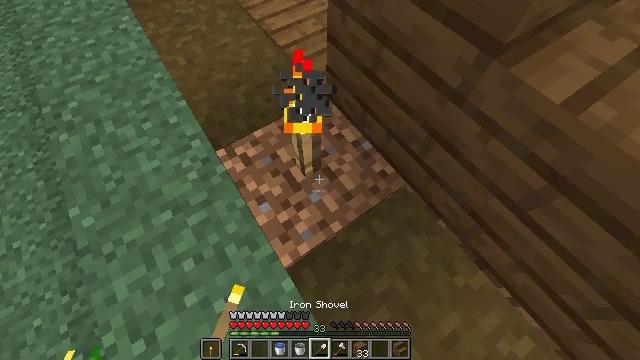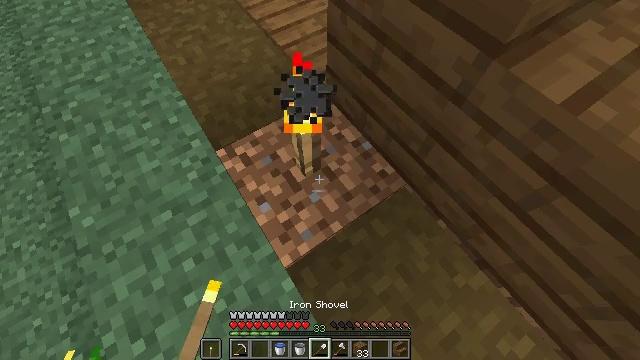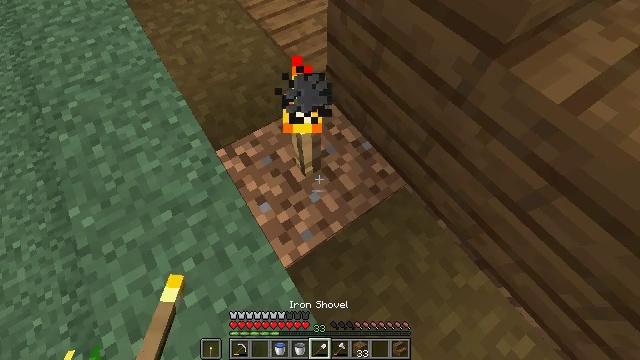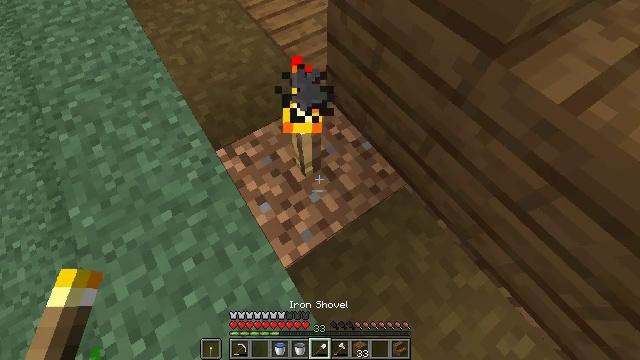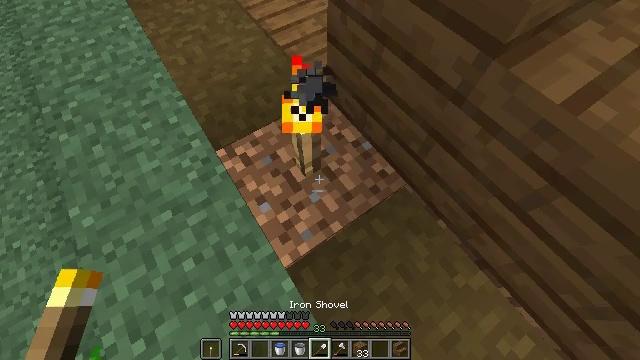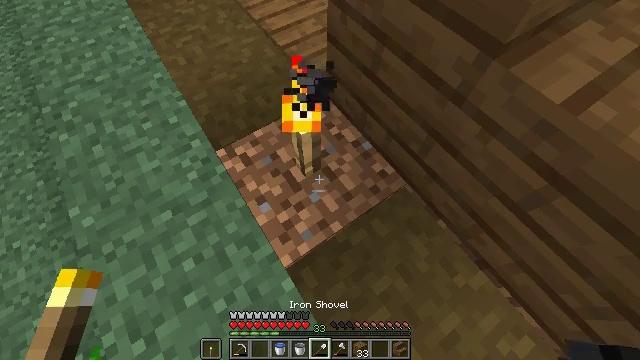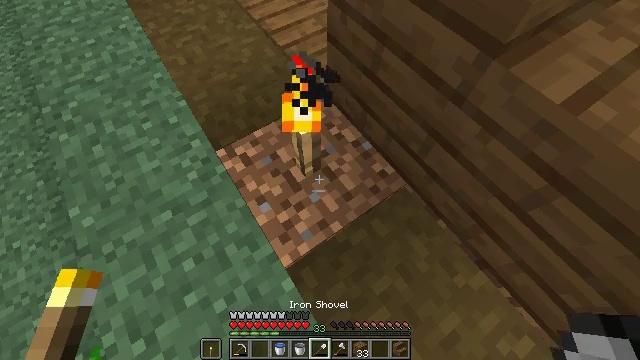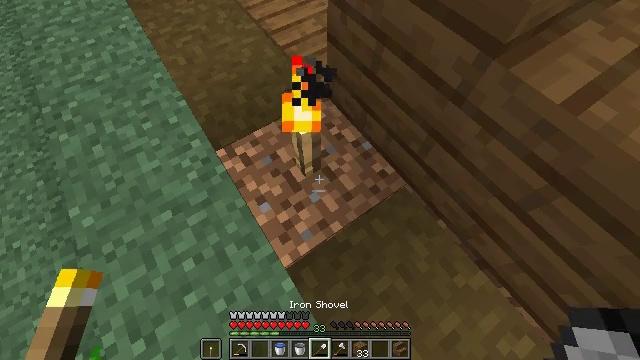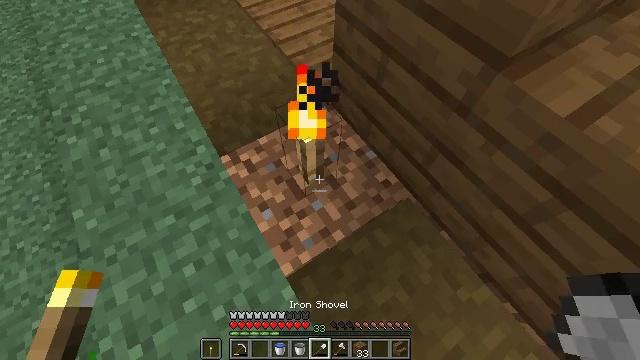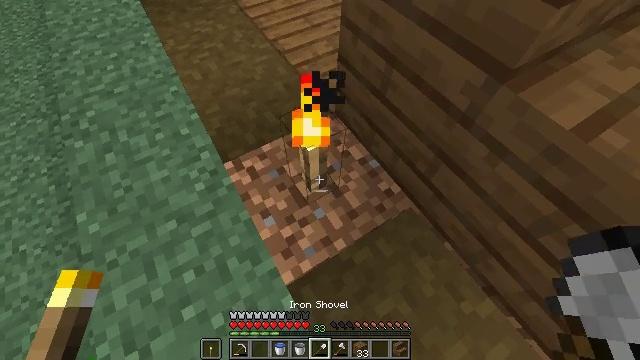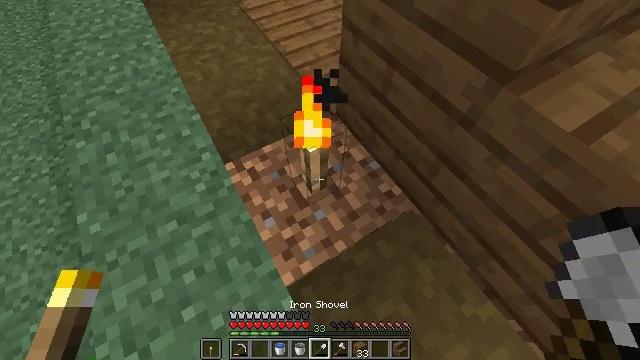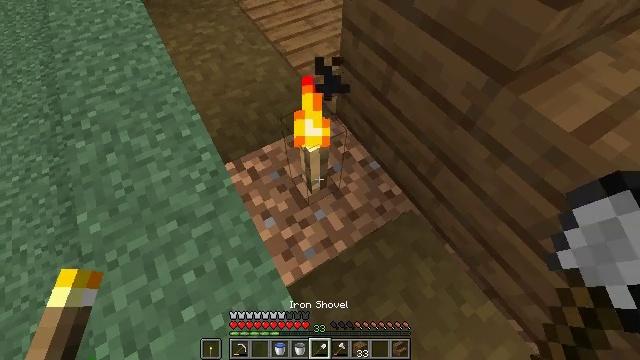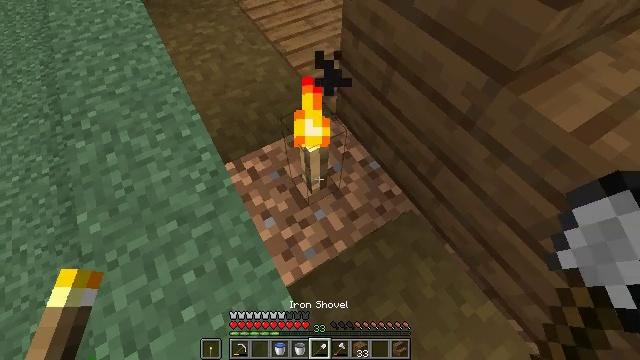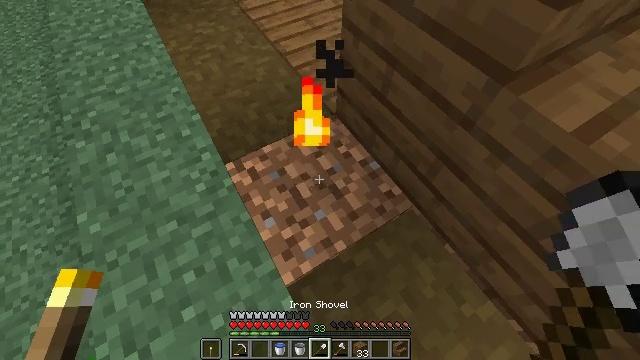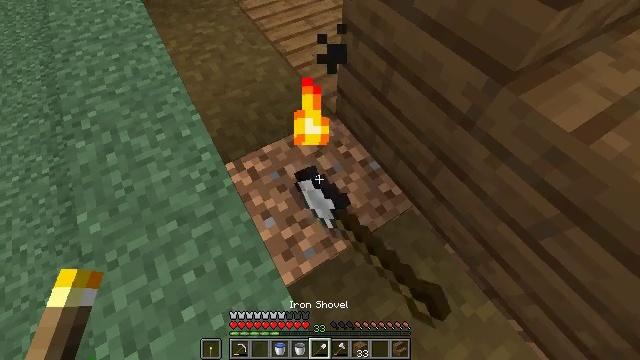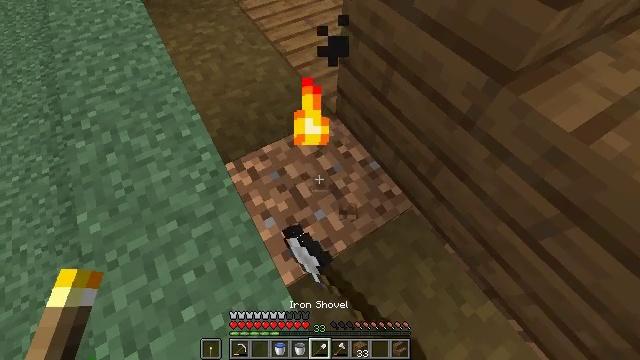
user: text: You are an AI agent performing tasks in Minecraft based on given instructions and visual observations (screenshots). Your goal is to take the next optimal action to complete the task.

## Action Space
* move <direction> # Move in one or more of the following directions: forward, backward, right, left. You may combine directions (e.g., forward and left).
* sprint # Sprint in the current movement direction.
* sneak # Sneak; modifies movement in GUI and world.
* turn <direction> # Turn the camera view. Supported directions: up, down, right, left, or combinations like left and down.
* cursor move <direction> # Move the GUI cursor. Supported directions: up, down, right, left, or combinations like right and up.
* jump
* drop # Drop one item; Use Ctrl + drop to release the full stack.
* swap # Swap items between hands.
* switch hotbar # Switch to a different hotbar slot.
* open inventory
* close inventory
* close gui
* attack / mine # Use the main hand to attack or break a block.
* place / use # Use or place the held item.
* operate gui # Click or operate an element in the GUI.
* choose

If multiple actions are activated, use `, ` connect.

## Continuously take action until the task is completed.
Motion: motion action
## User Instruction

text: Retrieve the torch.
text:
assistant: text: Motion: no_op
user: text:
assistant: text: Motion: no_op
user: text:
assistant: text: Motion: no_op
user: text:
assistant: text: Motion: no_op
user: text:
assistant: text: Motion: no_op
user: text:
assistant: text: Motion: no_op
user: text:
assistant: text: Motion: no_op
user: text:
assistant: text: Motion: turn left and up
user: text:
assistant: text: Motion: turn left and up
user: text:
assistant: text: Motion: no_op
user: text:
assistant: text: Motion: no_op
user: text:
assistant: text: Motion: no_op
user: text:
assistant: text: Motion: attack / mine
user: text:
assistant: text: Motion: attack / mine
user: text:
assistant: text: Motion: no_op
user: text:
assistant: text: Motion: no_op
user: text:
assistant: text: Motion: no_op
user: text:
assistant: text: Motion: no_op